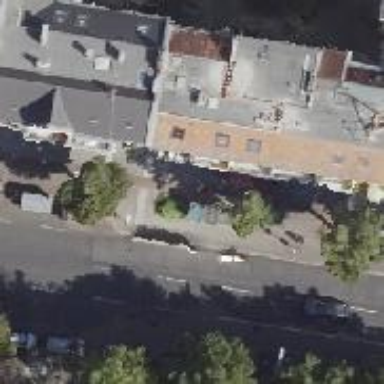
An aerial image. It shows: Café.